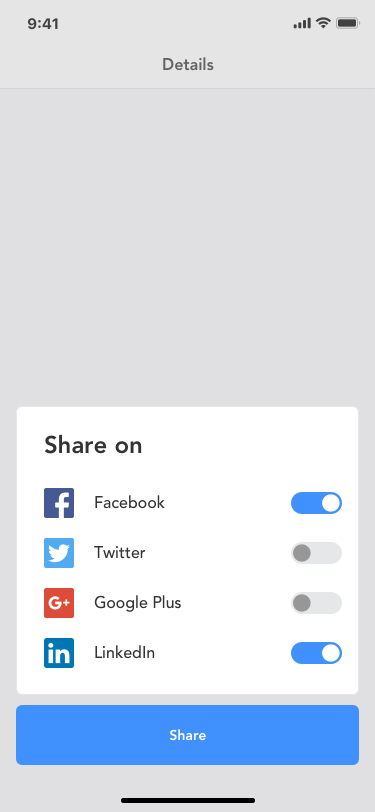
Text in this UI design:
Share on
Facebook
Google Plus
Twitter
LinkedIn